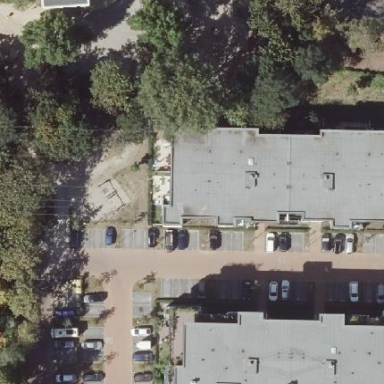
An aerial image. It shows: Residential building with flat white roof.